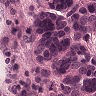
Metastatic tissue present: yes